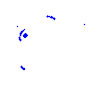
Particle: proton